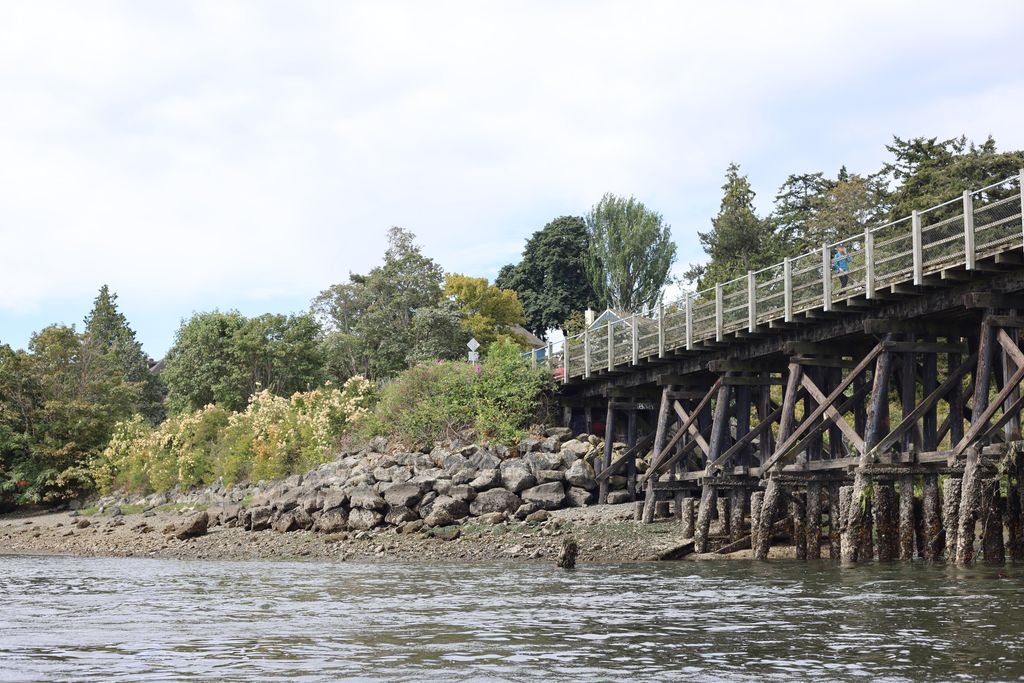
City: victoria